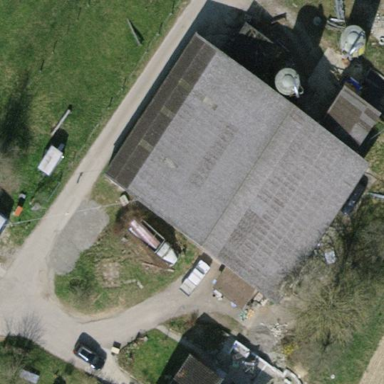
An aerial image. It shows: Farm with farmyard.